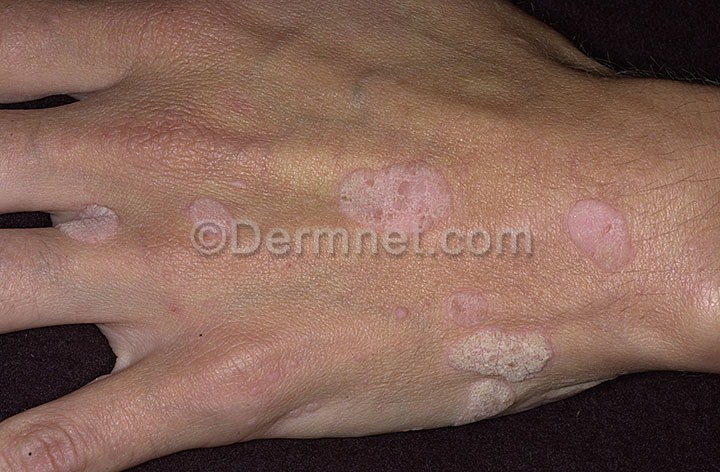
Disease: Warts Molluscum and other Viral Infections